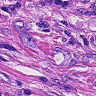
Metastatic tissue present: yes